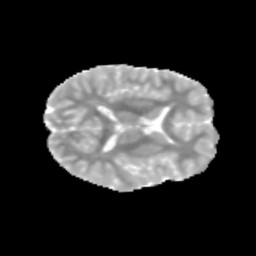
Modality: MD
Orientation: axial
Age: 10
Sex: male
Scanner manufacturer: siemens
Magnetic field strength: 3 T
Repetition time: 3.8 s
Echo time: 0.07 s